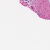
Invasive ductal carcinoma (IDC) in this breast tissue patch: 0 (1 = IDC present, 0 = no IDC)